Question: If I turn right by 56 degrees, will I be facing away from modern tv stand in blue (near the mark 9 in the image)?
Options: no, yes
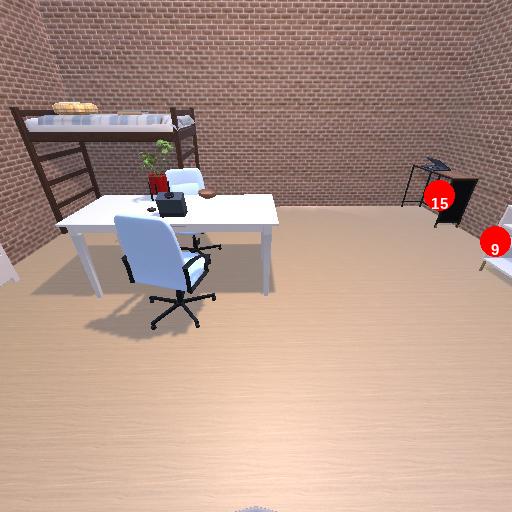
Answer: no